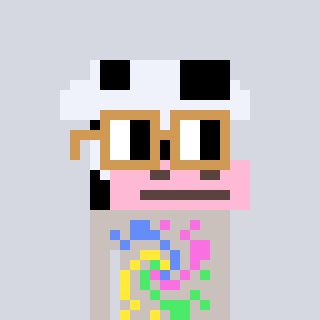
a pixel art character with square brown glasses, a cow-shaped head and a foggrey-colored body on a cool background